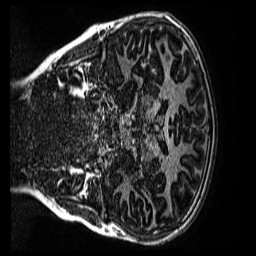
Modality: MP2RAGE
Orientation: coronal
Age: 9
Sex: female
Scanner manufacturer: siemens
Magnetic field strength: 3 T
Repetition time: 4 s
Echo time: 0.00299 s